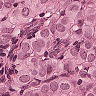
Metastatic tissue present: yes